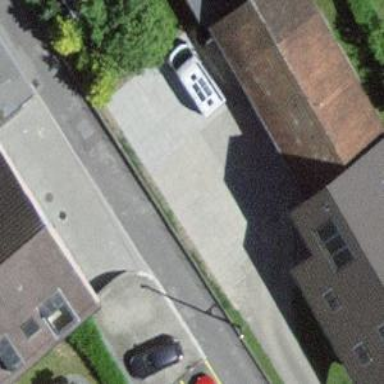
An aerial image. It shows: Garage.